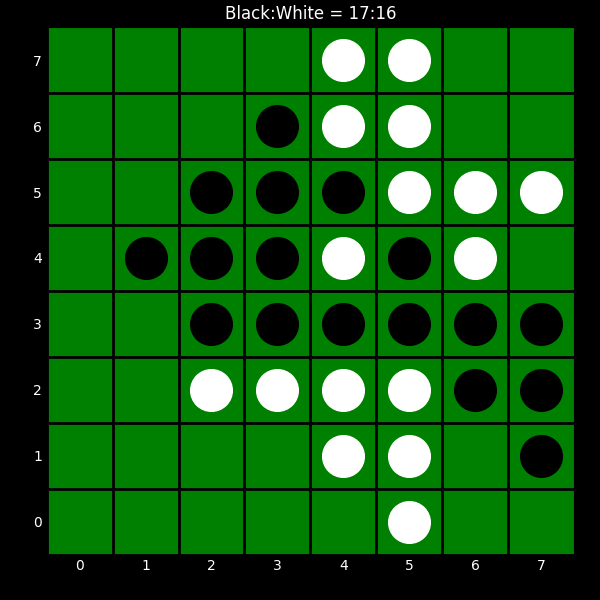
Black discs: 17
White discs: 16